Question: Recently, i often get an error when compile to the simulator:

My solution is to close the simulator and re-compile the app, most of the time, it works. But this is annoying for me. Is there any better solution?
Env:
- -
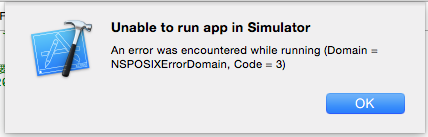
Answer: you can solve the issue in some more type
> Restart Mac can solve the problem for me.
> In this case,tried to run the app on a iPhone 6 simulator when I got this error. Quitted the simulator only and re-ran the app on iPhone 5s (8.1) - it worked fine.
After a while I changed the target back to iPhone 6 (without quitting it), and ran the app against it - no error shown..
> iOS Simulator > Reset Contents and Settings...